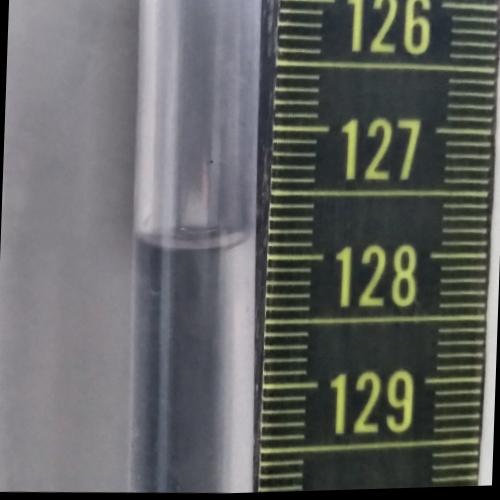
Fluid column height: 127.9 cm